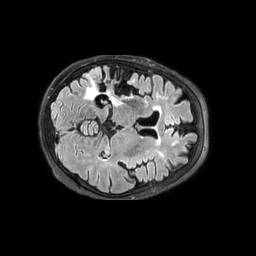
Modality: FLAIR
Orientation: axial
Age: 73
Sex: female
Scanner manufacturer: philips
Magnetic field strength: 3 T
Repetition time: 4.8 s
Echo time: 0.34 s